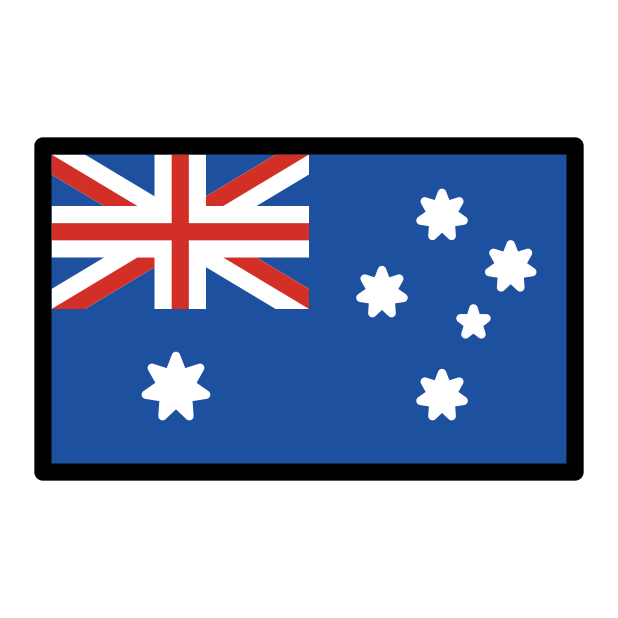
flag: Australia